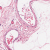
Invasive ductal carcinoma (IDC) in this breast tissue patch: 0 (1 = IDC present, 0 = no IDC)